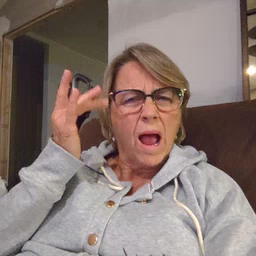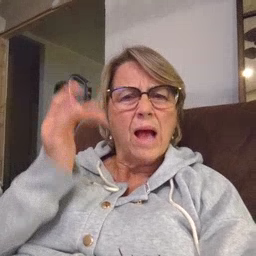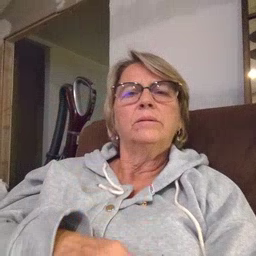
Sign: why